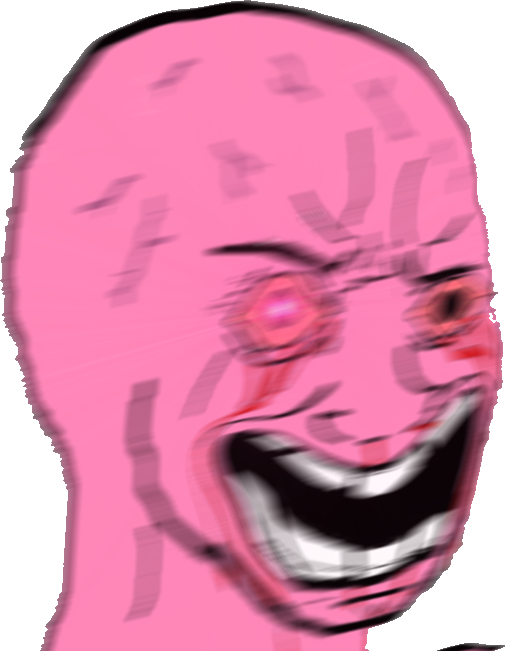
Label: 5_Rage